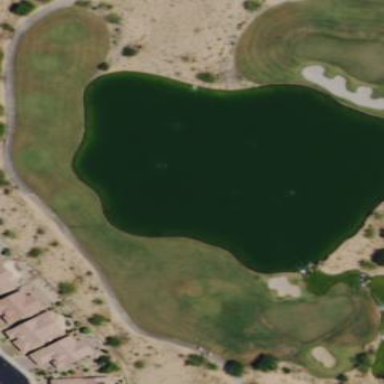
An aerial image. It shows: Rough grass surface on golf course.